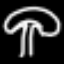
Label: mushroom